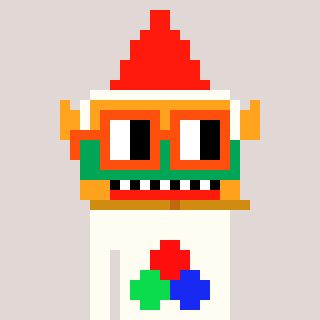
a pixel art character with square orange glasses, a gnome-shaped head and a grayscale-colored body on a warm background